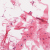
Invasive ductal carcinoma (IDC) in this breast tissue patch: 0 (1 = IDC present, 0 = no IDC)